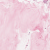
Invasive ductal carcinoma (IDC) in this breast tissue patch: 0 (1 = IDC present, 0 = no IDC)